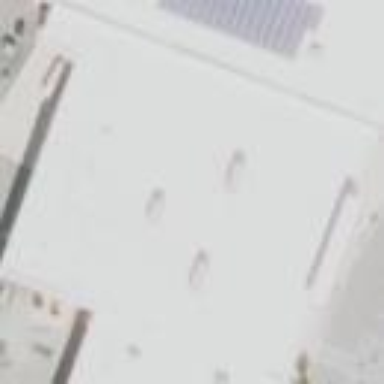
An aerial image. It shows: Building that houses clothes shop.